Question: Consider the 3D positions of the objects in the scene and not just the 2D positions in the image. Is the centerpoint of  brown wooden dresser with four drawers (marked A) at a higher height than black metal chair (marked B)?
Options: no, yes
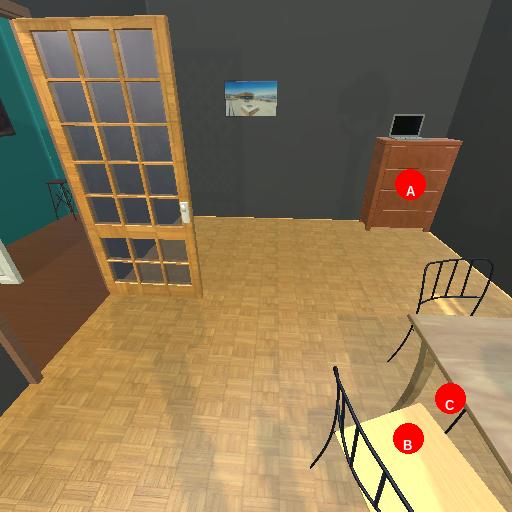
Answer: no